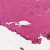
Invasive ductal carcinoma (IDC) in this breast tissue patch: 0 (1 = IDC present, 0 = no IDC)